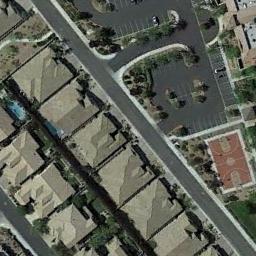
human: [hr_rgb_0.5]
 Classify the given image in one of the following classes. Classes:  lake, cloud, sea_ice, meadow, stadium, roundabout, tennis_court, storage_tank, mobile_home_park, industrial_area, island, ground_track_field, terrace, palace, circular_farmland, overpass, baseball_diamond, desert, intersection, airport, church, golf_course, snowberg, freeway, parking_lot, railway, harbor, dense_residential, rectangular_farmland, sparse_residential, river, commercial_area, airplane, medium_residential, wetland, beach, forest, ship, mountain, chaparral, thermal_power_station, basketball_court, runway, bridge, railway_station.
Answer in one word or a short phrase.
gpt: basketball_court